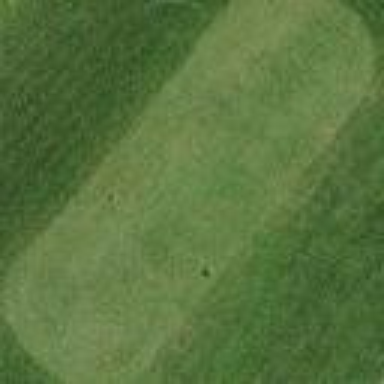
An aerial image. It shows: Golf tee.